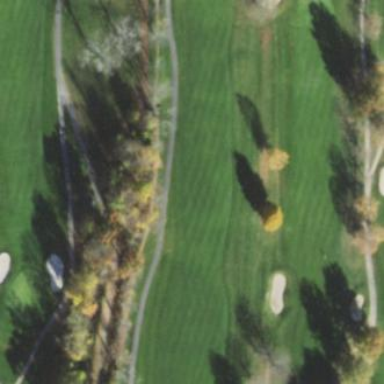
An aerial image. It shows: Grassy area designated as golf fairway.